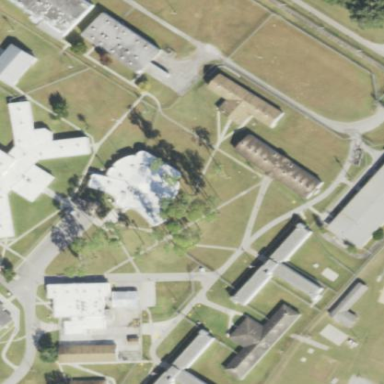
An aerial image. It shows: Prison enclosed by fence.